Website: walmart
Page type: delivery-shipping
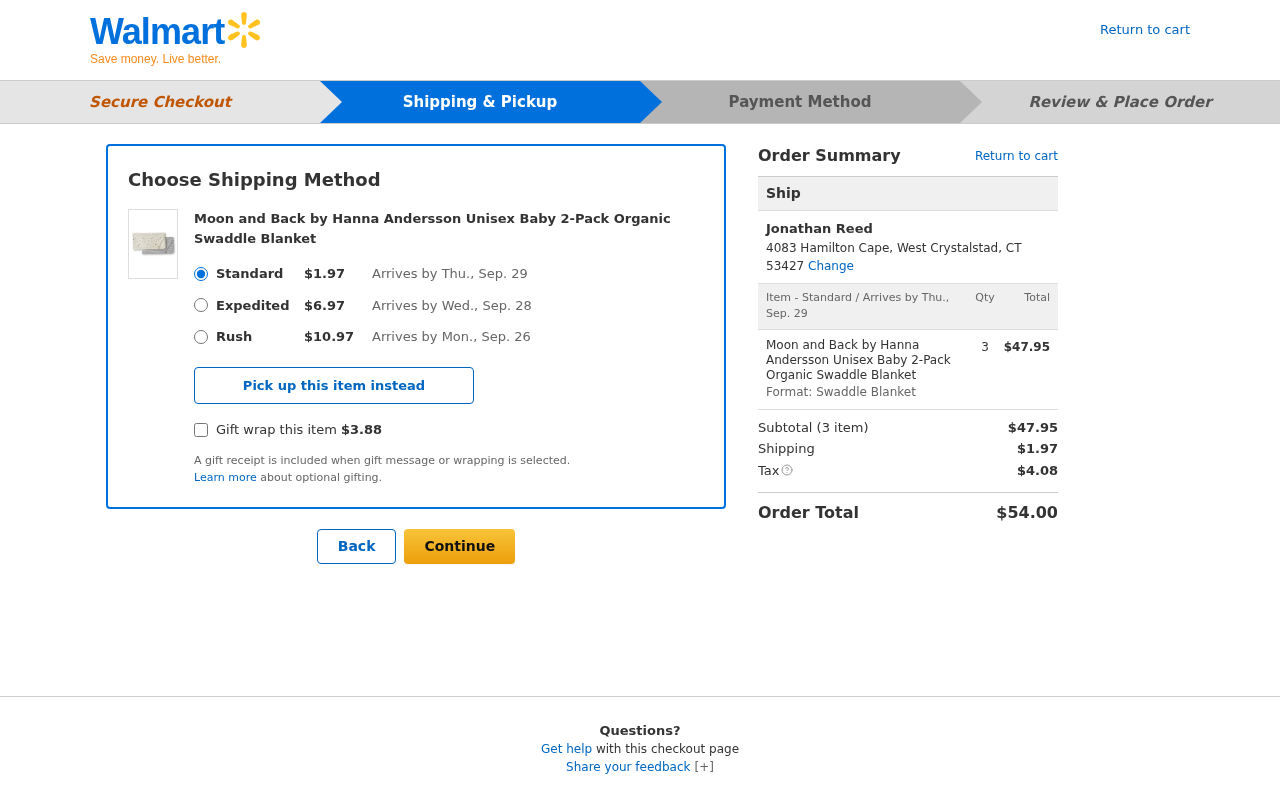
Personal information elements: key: PII_CITY_STATE_ZIP
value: West Crystalstad, CT 53427
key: PII_FULLNAME
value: Jonathan Reed
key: PII_STREET
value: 4083 Hamilton Cape
Product elements: key: PRODUCT1_ITEM_CATEGORY
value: Swaddle Blanket
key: PRODUCT1_NAME
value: Moon and Back by Hanna Andersson Unisex Baby 2-Pack Organic Swaddle Blanket
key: PRODUCT1_PRICE
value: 47.95
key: PRODUCT1_QUANTITY
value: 3
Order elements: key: ORDER_SHIPPING_STANDARD
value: $1.97
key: ORDER_DELIVERY_DATE
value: Thu., Sep. 29
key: ORDER_SHIPPING_EXPEDITED
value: $6.97
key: ORDER_DELIVERY_EXPEDITED
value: Wed., Sep. 28
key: ORDER_SHIPPING_RUSH
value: $10.97
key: ORDER_DELIVERY_RUSH
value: Mon., Sep. 26
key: ORDER_GIFT_WRAP
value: $3.88
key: ORDER_DELIVERY_DATE2
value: Thu., Sep. 29
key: ORDER_NUM_ITEMS
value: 3
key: ORDER_SUBTOTAL
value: $47.95
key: ORDER_SHIPPING_COST
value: $1.97
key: ORDER_TAX
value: $4.08
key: ORDER_TOTAL
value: $54.00